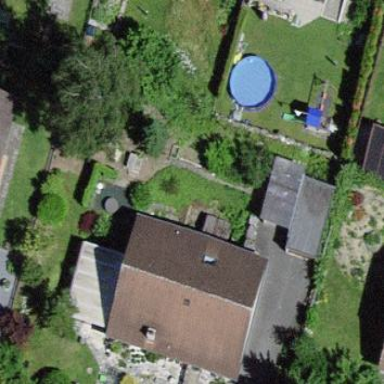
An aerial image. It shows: Detached building.